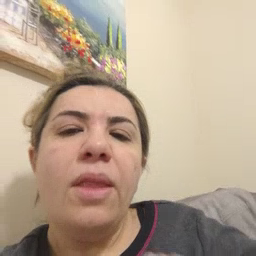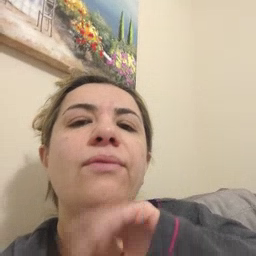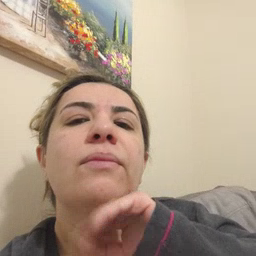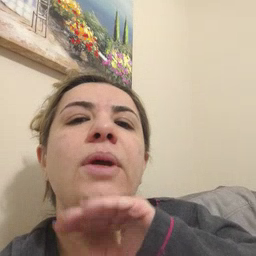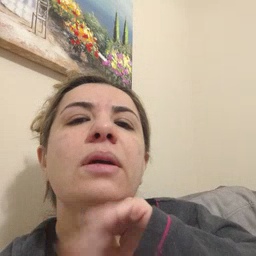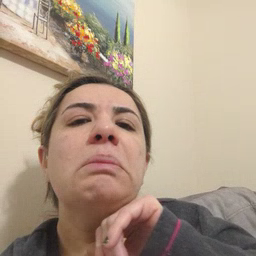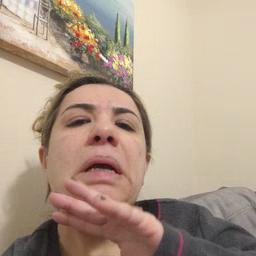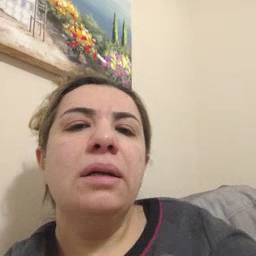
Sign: dirty